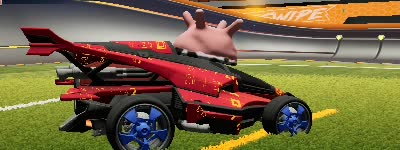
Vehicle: aftershock